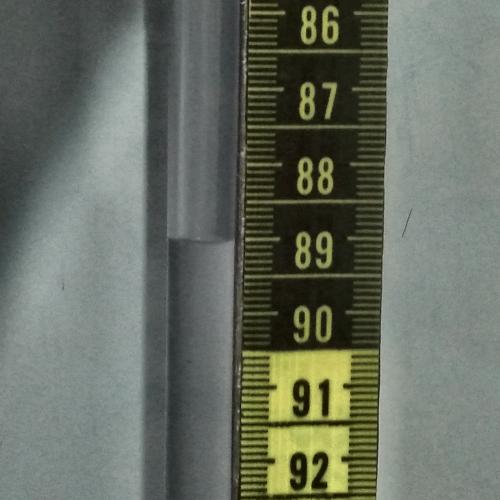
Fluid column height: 89.0 cm